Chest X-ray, AP view. Patient: 68 years old, sex M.
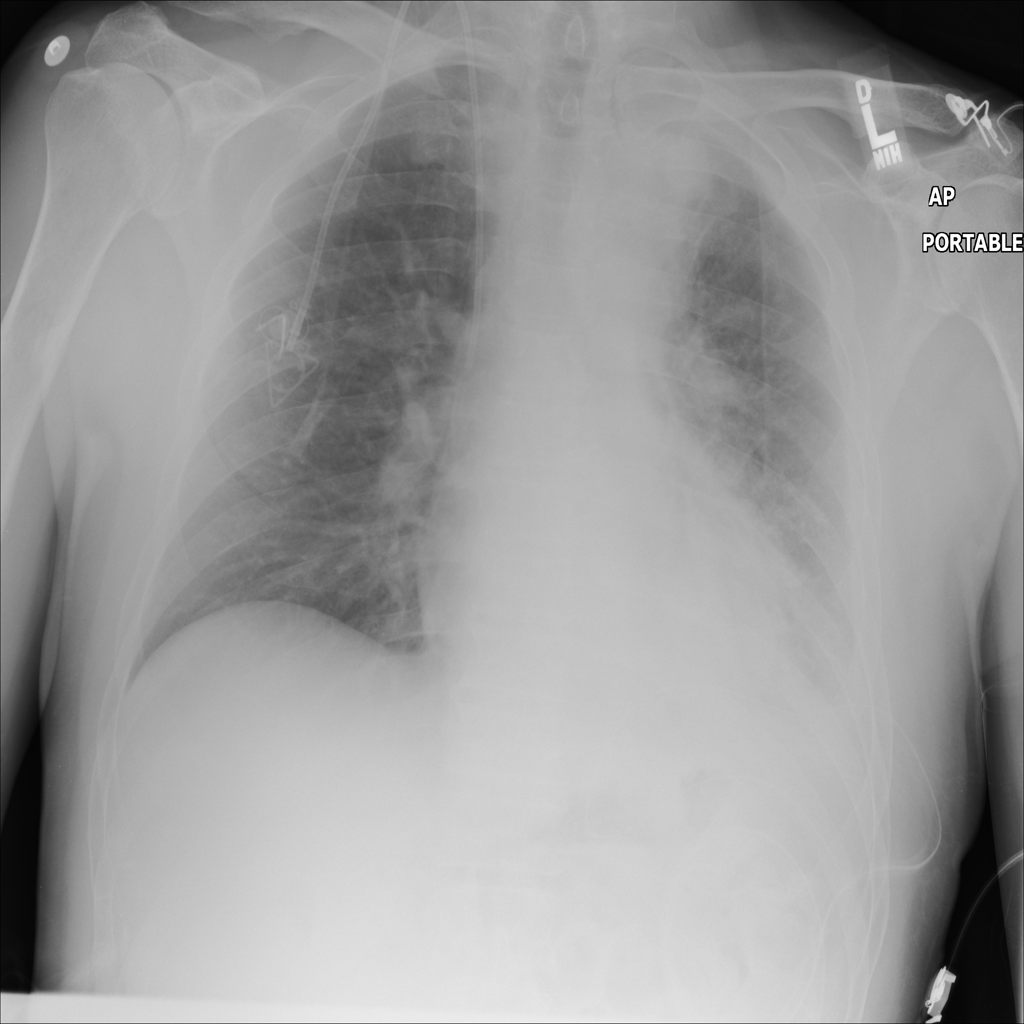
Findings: Effusion, Infiltration